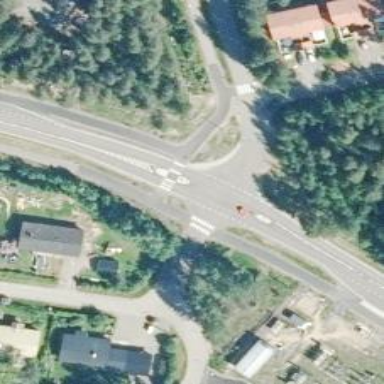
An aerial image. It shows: Road with "give way" sign.